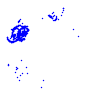
Particle: proton